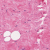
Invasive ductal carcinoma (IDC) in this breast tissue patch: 0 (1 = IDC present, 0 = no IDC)